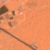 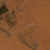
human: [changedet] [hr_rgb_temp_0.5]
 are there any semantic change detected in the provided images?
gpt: A segment of the road has been removed and some new buildings appear in the desert above the road.